Field crop: maize
Growth stage: 2
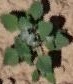
Species: chenopodium